Current action and preconditions to check: trajectory_clear

Your task: For each precondition in the list above, predict whether it will hold at this action.

Consider the current scene as observed from the mobile robot's camera, and analyze the predicted future states of all dynamic agents (e.g., people, animals, vehicles, or any moving entities) within the NEXT SECOND.

IMPORTANT: Only answer "very likely" if you are absolutely certain—based on strong, clear evidence—that a dynamic agent will violate the precondition in the predicted future state. Do NOT answer "very likely" for unlikely, ambiguous, or low-probability risks.

Ask yourself for each precondition: Is there a high probability, with clear and convincing evidence, that the predicted future states of any dynamic agent will interfere with the predicted future state of the currently executing action within the NEXT SECOND, causing that precondition to fail?

Assess the risk level based on these predictions. Use "likely" or "very likely" if motions create a clear risk of interference.

Use "neutral" or "improbable" if agents are nearby but their predicted paths are clearly diverging or non-conflicting.

Failure Risk Categories: "very improbable", "improbable", "neutral", "likely", "very likely"

Answer Format: Output ONLY the probability_of_failure value from these categories: "very improbable", "improbable", "neutral", "likely", "very likely"

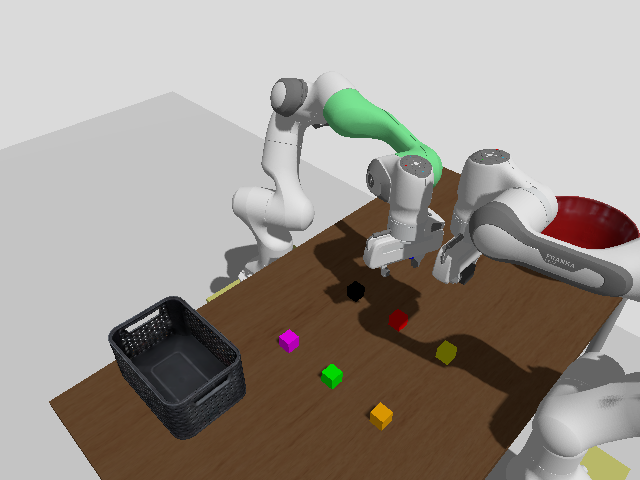

Answer: likely